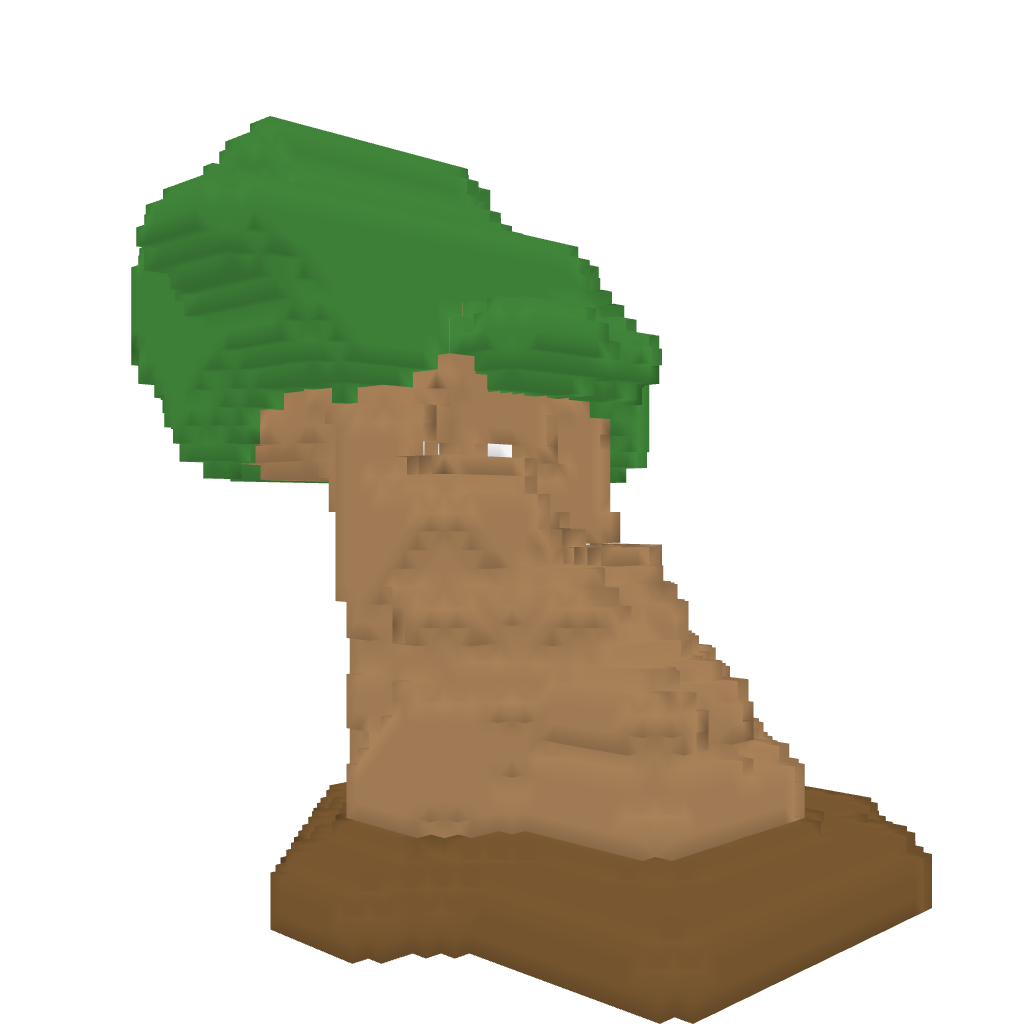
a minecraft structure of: Treehouse good quality